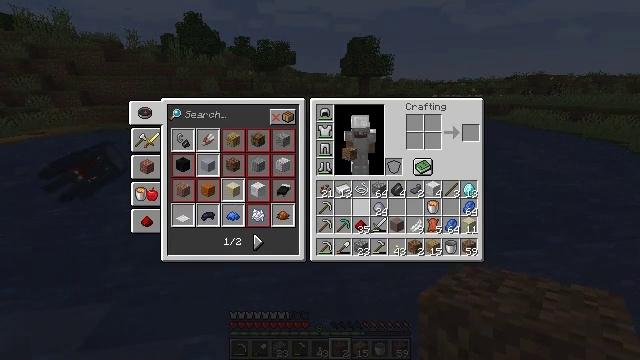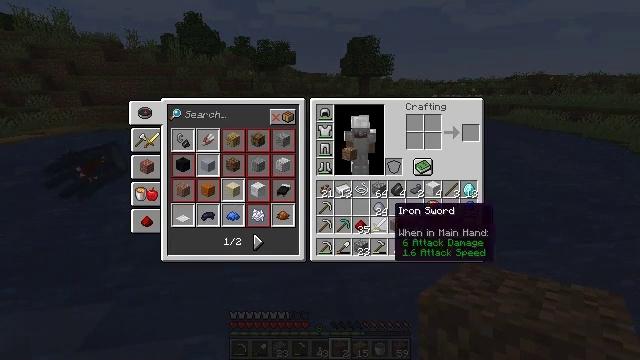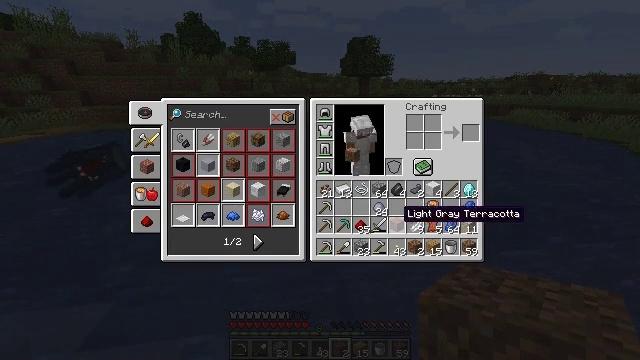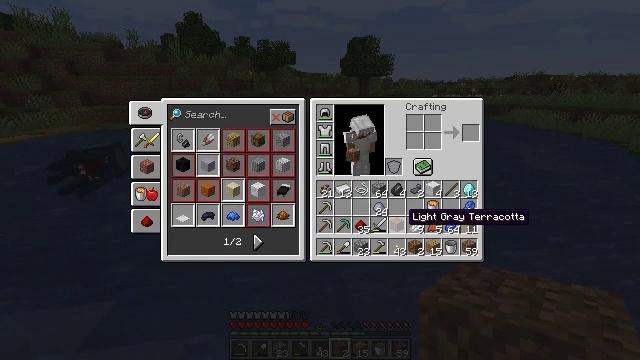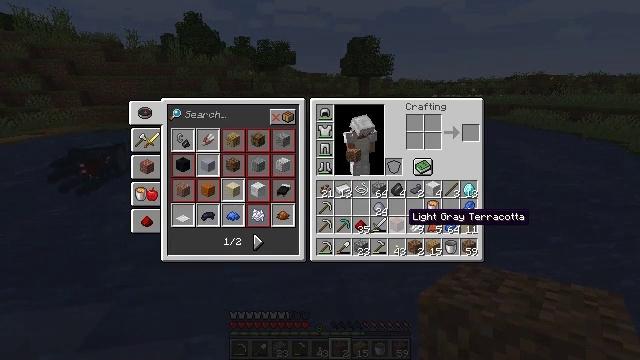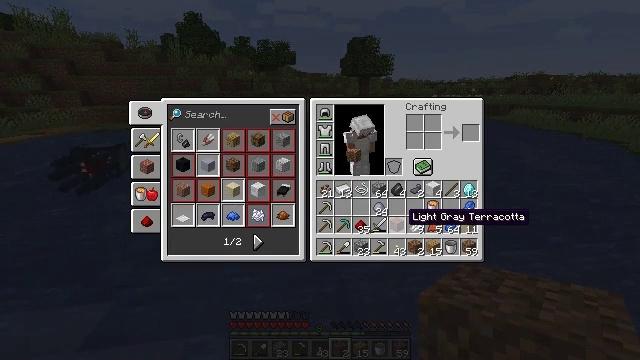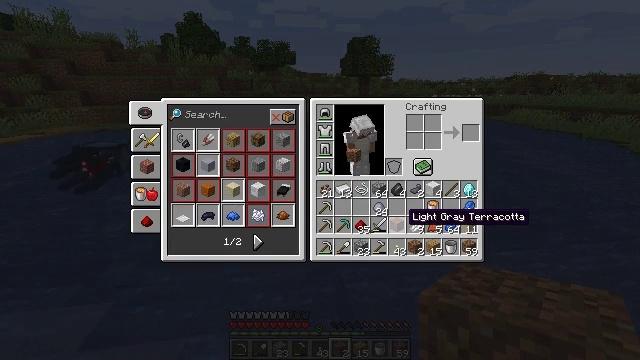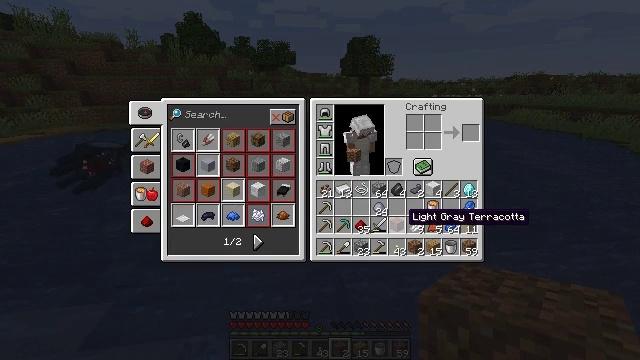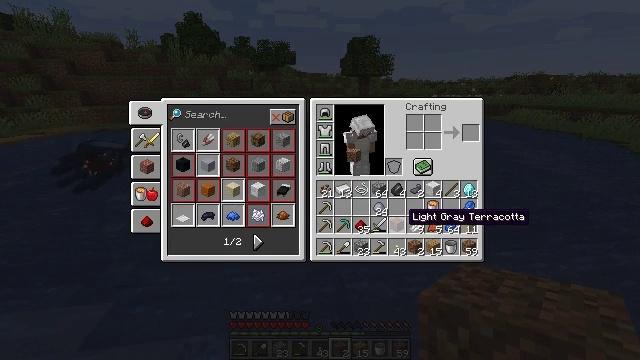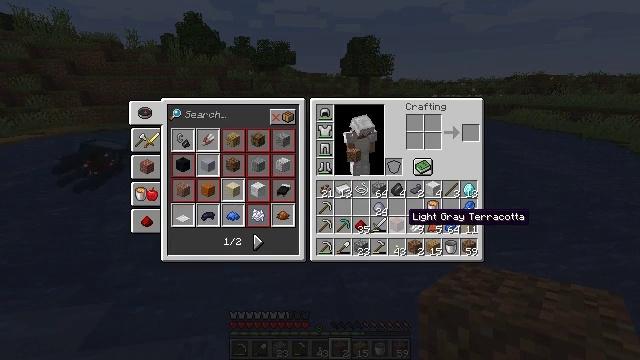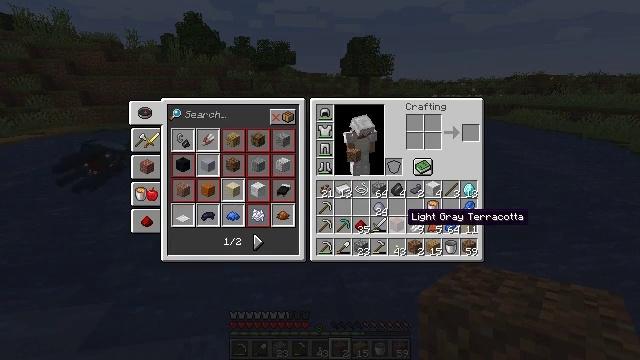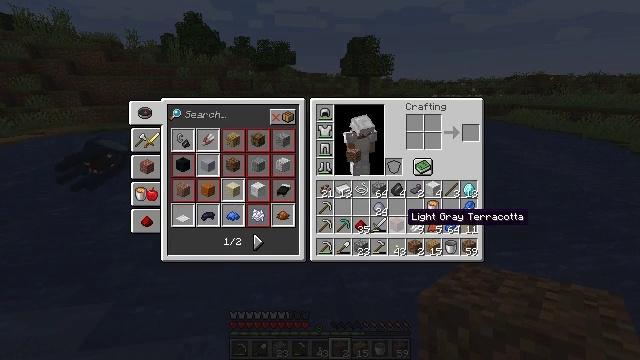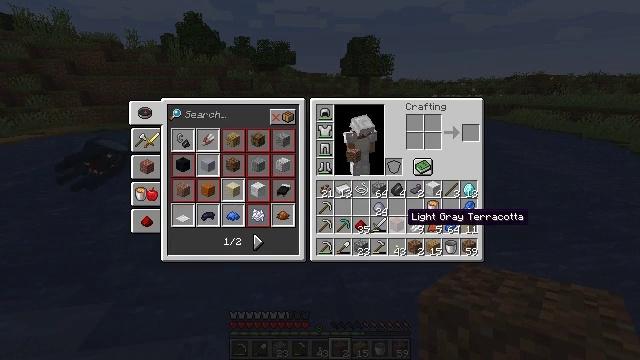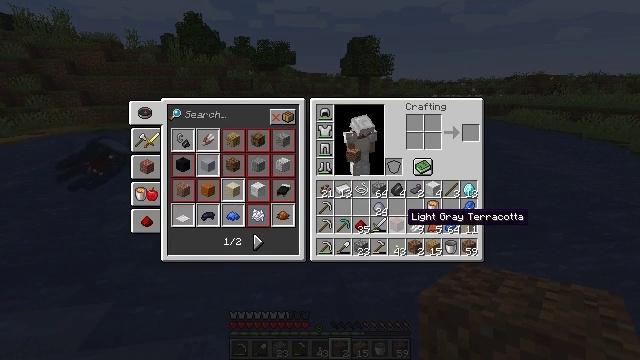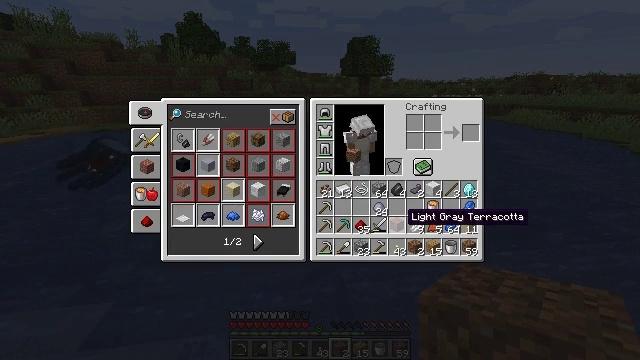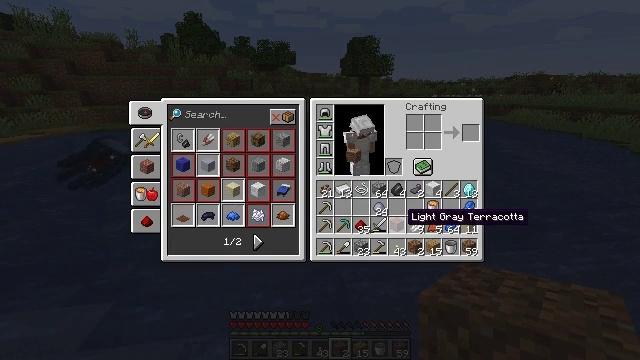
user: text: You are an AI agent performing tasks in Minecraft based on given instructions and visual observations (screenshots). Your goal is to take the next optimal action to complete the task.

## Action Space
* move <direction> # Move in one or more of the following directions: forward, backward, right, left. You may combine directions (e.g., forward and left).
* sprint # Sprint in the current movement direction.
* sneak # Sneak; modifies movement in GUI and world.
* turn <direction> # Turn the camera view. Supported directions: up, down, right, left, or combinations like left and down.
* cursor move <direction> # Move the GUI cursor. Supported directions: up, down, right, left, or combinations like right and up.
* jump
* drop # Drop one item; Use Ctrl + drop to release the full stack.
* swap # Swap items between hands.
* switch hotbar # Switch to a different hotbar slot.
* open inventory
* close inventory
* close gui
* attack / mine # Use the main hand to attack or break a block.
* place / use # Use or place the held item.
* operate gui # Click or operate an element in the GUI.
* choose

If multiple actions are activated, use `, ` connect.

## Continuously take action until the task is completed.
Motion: motion action
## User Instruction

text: Remove a light gray terracotta from the inventory.
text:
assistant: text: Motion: cursor move right and down
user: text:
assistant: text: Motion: cursor move right
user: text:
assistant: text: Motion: no_op
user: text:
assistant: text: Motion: no_op
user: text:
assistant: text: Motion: no_op
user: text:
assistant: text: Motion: no_op
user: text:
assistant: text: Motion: no_op
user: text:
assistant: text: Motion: no_op
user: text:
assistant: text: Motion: no_op
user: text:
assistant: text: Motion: no_op
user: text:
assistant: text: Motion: no_op
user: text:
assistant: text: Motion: no_op
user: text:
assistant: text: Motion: no_op
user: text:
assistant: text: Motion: no_op
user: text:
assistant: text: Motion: no_op
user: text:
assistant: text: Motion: no_op
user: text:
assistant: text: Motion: no_op
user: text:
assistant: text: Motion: no_op
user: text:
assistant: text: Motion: operate gui
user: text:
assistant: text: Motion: operate gui
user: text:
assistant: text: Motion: operate gui
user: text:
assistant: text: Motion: no_op
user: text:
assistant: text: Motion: cursor move right and up
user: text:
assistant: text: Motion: cursor move right and up
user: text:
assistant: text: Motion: cursor move right and up
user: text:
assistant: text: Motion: no_op
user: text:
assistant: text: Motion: no_op
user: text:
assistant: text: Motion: no_op
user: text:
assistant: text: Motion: no_op
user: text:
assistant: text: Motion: no_op